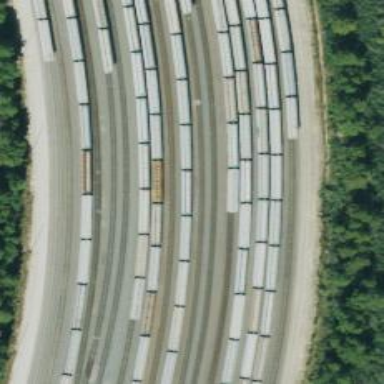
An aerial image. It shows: Railway siding with rails.